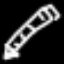
Label: pencil